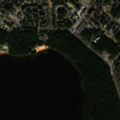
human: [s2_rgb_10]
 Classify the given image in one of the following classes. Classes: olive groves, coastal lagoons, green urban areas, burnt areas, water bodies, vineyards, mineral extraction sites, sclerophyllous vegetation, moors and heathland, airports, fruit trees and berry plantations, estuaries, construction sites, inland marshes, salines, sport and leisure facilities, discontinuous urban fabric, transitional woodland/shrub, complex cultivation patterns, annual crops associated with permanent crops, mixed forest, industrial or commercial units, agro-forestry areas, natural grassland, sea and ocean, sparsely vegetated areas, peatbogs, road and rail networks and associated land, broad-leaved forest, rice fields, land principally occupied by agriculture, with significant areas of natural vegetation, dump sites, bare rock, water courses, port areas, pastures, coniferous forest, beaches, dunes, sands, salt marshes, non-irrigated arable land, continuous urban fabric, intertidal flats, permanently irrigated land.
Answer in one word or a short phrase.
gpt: discontinuous urban fabric, green urban areas, sport and leisure facilities, water bodies